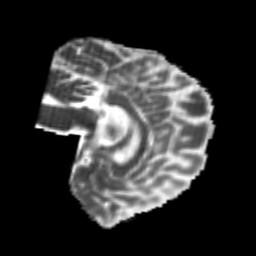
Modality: MD
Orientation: sagittal
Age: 21
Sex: female
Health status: healthy
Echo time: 0.074 s